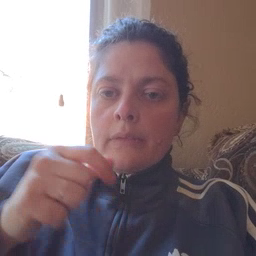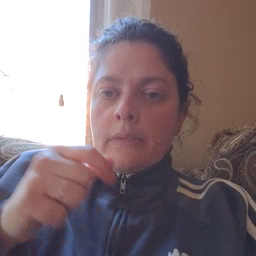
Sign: yourself